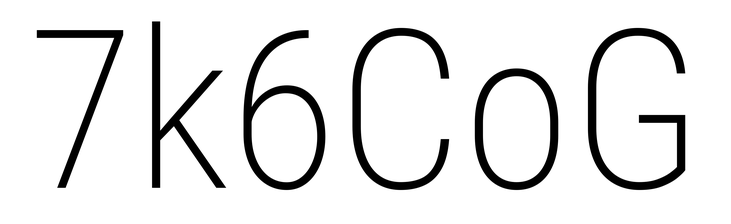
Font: Roboto_Condensed_ExtraLight